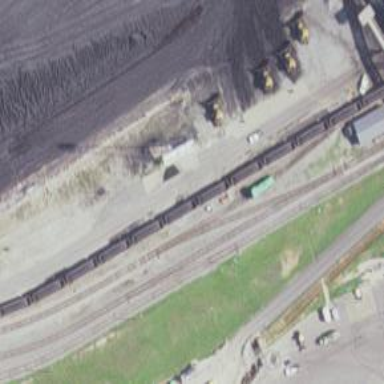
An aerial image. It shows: Rail spur service.